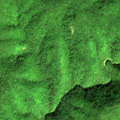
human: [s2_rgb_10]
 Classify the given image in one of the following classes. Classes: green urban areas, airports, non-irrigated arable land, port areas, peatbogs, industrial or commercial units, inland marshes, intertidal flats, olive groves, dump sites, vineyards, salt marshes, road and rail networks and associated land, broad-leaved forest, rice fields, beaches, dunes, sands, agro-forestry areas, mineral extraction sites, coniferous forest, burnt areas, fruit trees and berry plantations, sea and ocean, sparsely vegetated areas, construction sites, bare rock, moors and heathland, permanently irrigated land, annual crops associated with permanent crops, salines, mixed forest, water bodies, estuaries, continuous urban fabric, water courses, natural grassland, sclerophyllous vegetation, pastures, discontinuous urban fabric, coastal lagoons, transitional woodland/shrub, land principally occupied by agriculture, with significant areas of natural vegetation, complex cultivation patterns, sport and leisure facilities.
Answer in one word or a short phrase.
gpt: broad-leaved forest